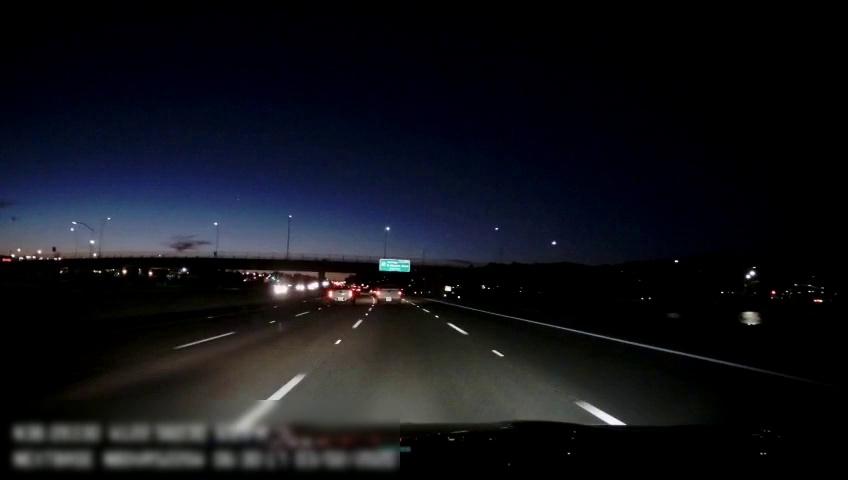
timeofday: Night
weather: Other
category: Drivable Space
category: Vehicles | Truck
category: Vehicles | Truck
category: Vehicles | Car
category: Lanes | Alternate Lane
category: Lanes | Alternate Lane
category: Lanes | Alternate Lane
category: Lanes | Alternate Lane
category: Lanes | Alternate Lane
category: Traffic | Signs